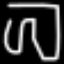
Label: pants